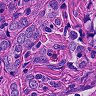
Metastatic tissue present: yes